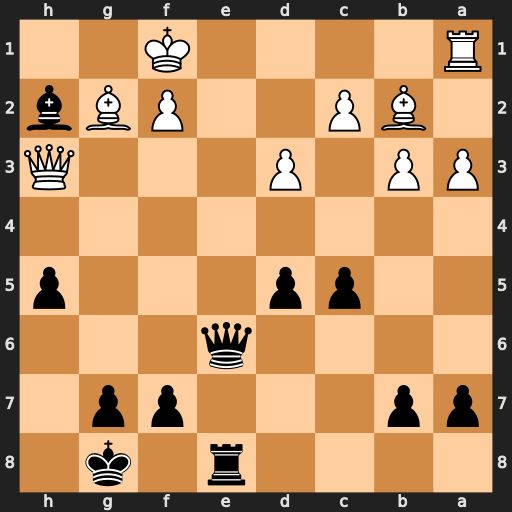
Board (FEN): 4r1k1/pp3pp1/4q3/2pp3p/8/PP1P3Q/1BP2PBb/R4K2
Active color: b
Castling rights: -
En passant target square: -
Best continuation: Qe2#